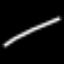
Label: line